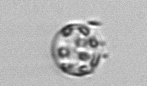
Label: Thalassiosira